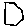
Label: hexagon